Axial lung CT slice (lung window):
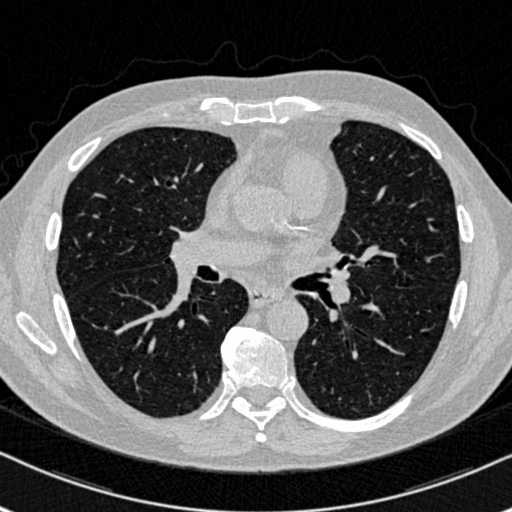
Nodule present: no